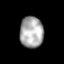
Tissue: lung
Cell type: Epithelial cells
Senescence score: 0.2407
Nuclear area (px): 721
Mean DAPI intensity: 170.268